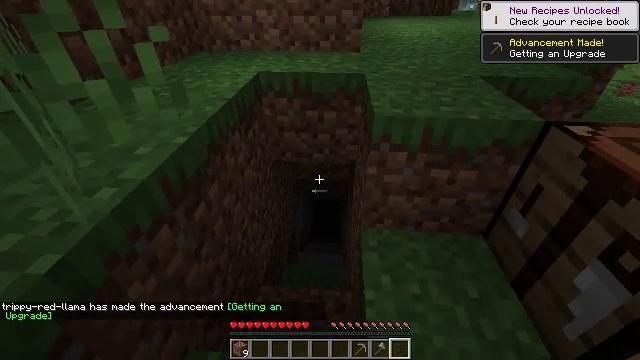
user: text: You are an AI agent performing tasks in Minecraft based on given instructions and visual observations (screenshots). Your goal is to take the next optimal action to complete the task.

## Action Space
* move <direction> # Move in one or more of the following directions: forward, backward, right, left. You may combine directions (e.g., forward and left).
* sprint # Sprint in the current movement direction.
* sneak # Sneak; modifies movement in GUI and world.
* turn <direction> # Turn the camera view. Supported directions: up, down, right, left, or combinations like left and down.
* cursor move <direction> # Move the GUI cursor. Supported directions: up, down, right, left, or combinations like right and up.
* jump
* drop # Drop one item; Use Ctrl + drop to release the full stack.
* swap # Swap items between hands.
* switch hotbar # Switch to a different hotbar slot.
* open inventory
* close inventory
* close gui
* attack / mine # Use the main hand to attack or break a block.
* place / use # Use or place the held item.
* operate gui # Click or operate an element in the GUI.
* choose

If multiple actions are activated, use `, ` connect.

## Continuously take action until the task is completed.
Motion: motion action
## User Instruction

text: Remove a wooden pickaxe from the inventory.
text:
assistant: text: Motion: no_op